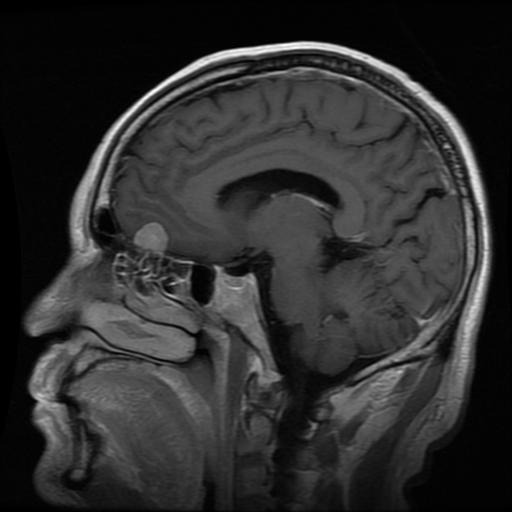
Label: meningioma